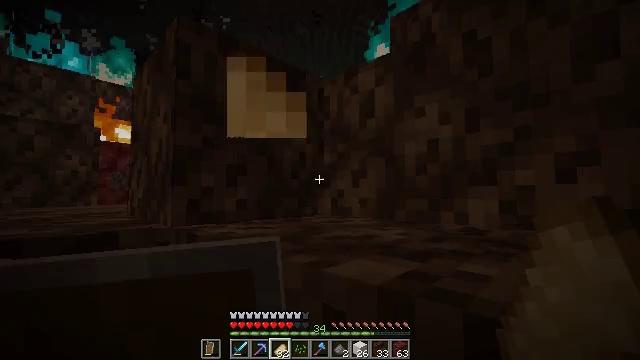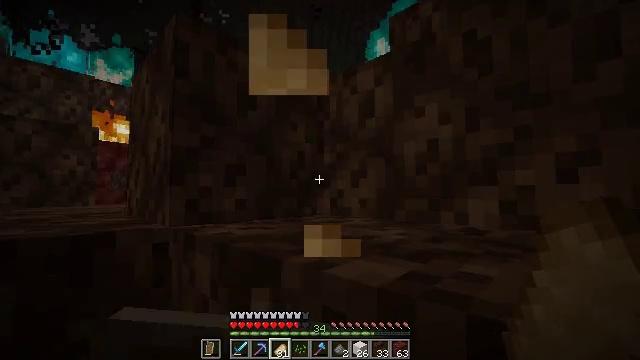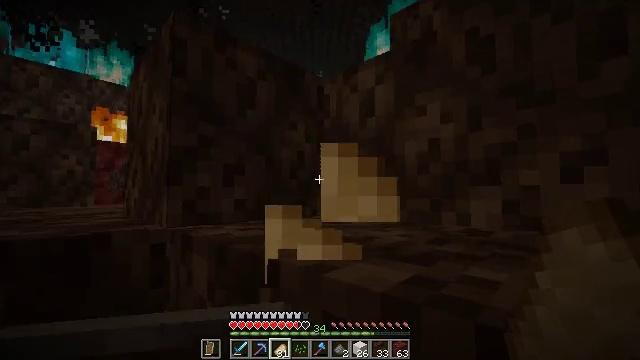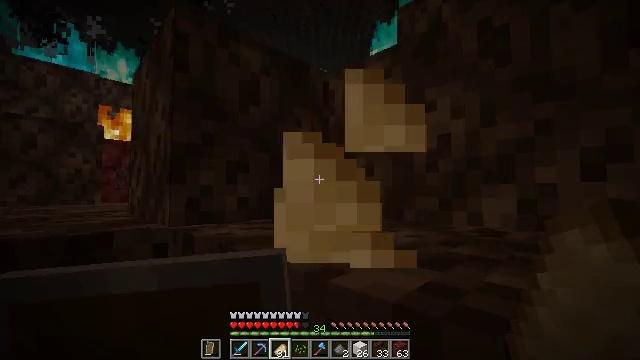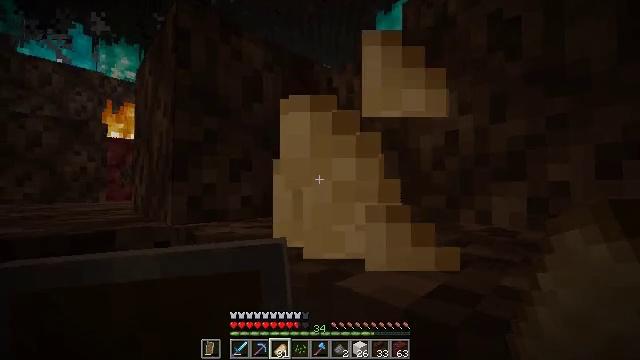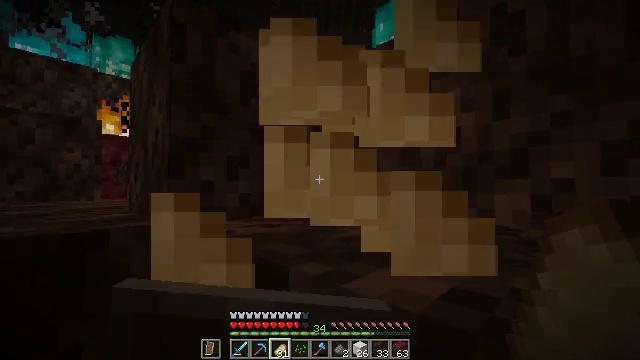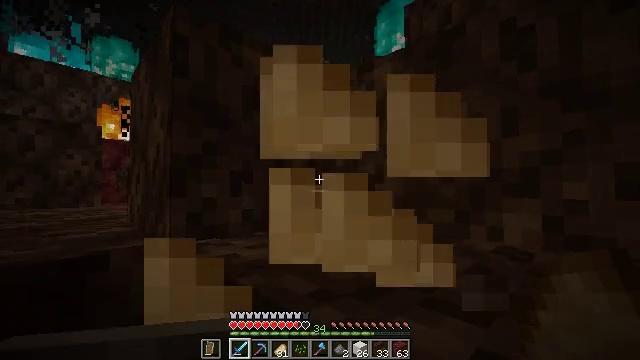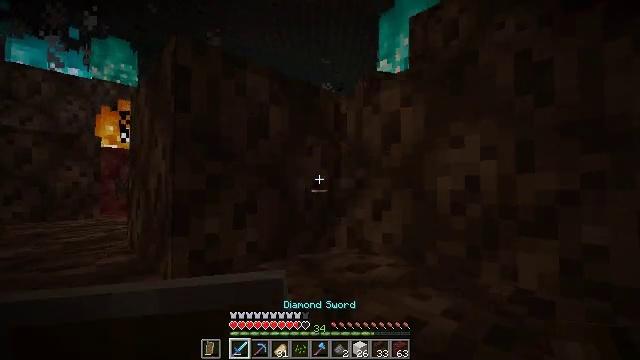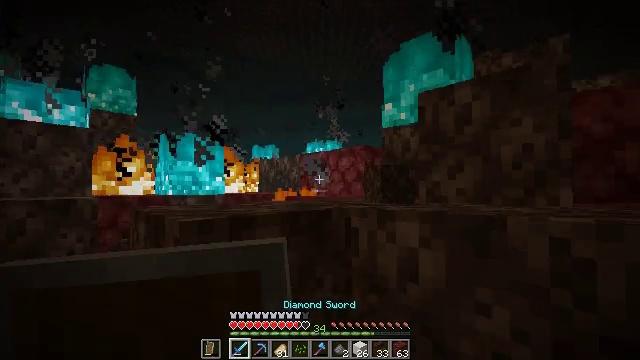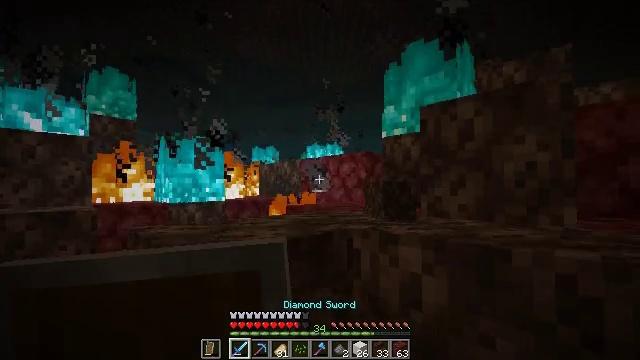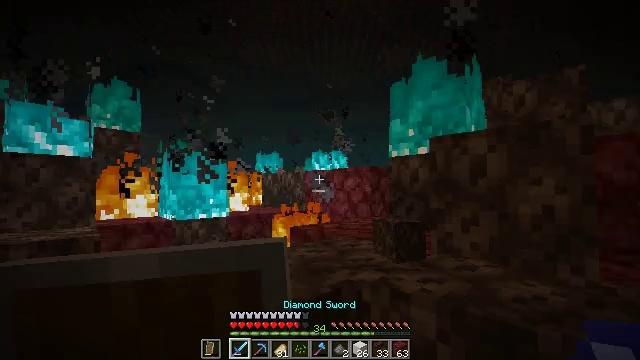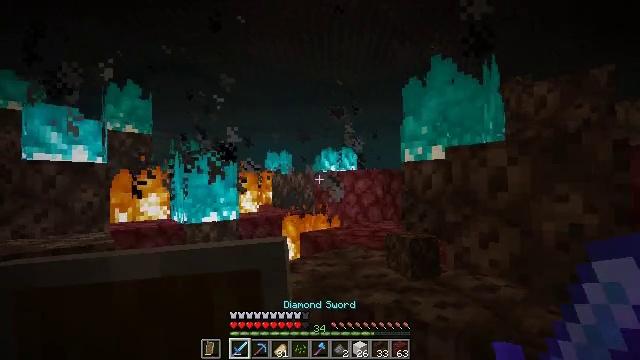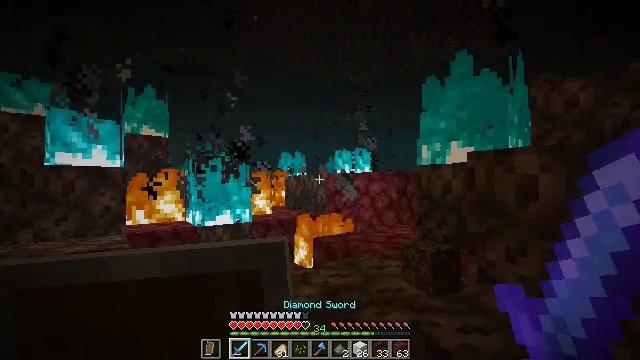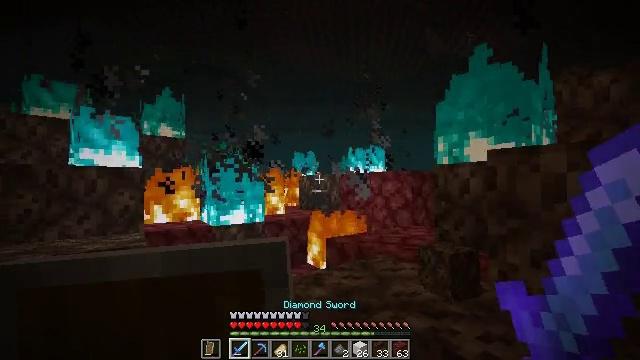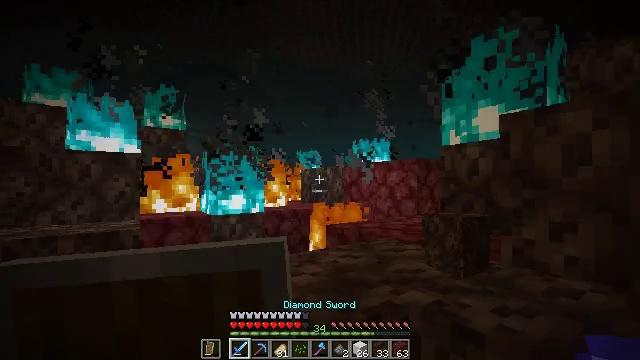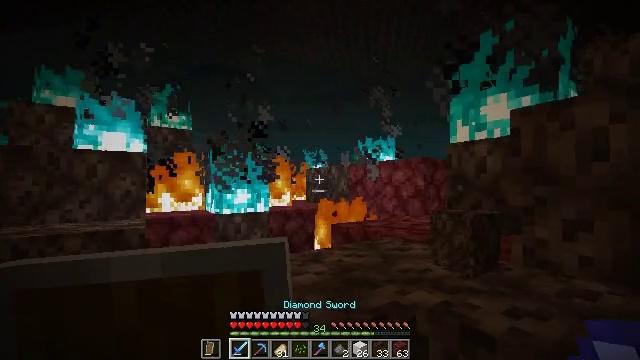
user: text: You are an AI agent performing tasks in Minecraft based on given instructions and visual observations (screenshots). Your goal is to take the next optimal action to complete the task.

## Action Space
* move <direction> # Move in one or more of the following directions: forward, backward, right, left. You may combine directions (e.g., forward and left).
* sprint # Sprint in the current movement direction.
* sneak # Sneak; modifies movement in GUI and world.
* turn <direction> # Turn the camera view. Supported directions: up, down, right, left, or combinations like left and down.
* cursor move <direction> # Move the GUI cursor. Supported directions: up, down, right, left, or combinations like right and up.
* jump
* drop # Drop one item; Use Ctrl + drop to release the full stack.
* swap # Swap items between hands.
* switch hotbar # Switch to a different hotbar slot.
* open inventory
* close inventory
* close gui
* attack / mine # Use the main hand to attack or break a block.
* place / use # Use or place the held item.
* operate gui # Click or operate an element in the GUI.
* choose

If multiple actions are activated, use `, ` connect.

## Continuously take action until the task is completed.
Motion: motion action
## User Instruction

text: Mine the block under the soul fire.
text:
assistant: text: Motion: move forward, sneak, use / place
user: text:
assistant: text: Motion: move forward, sneak, use / place
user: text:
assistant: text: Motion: move forward, sneak, turn left, use / place
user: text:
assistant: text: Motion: move forward, sneak, use / place
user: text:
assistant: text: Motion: move forward, use / place
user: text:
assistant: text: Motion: move forward, switch to hotbar 1
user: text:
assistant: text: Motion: move forward, jump, switch to hotbar 1
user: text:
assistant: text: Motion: move forward, jump, switch to hotbar 1
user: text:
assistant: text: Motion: move forward, jump
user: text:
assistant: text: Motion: move forward, jump
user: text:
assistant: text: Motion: move forward and move right, turn left, jump
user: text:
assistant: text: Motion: move forward and move right, turn left, jump
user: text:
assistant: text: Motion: move forward and move right, turn left, jump
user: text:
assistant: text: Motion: move forward and move right, turn left, jump
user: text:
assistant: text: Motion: move forward, turn left, jump
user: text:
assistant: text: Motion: move forward, turn left, jump
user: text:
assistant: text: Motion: move forward, turn left, jump
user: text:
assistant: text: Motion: move forward, jump
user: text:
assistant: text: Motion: move forward, jump
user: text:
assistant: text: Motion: move forward, jump
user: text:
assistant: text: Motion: move forward, jump
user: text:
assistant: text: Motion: move forward
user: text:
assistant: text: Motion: move forward, sneak
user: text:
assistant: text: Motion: move forward, sneak
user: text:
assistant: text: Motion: sneak
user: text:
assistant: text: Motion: sneak
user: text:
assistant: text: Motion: move right, sneak
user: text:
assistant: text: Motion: move right, sneak, turn right and down
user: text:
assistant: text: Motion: move right, sneak, turn right and down
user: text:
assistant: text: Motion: move forward and move right, turn right